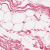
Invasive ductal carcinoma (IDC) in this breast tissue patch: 0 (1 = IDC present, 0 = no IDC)